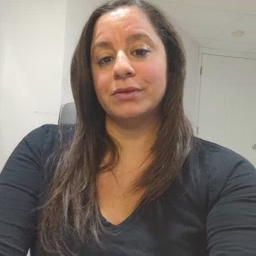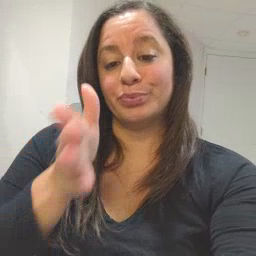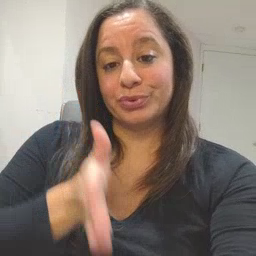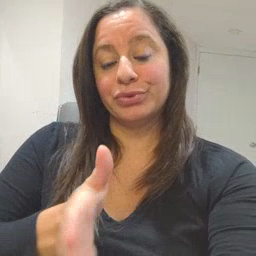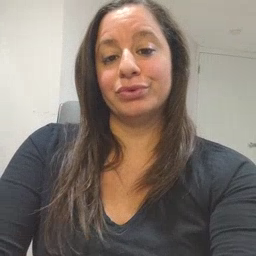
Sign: person